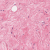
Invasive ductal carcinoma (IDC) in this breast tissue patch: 0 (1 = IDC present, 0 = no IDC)